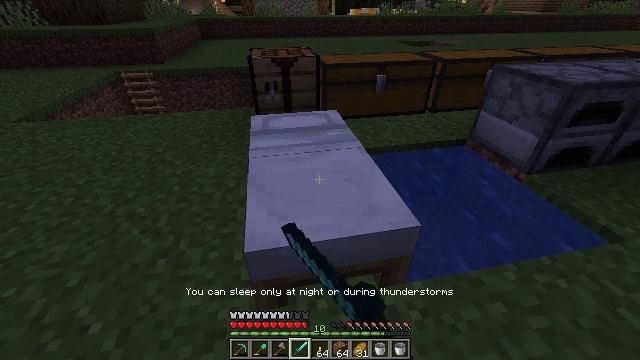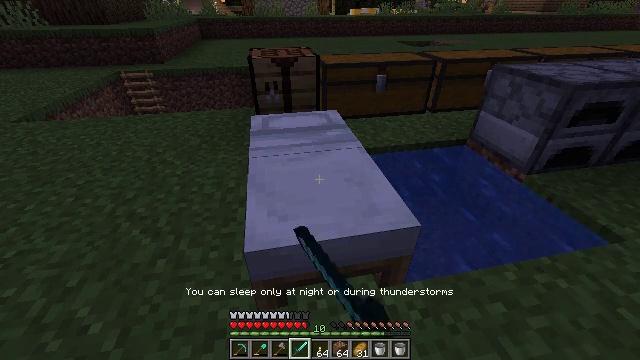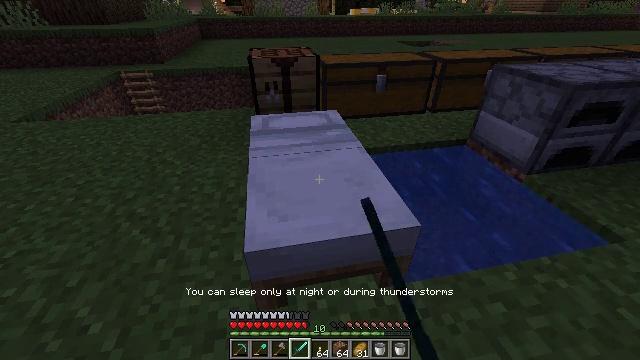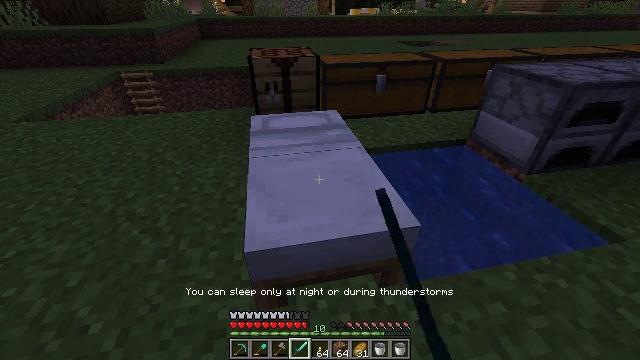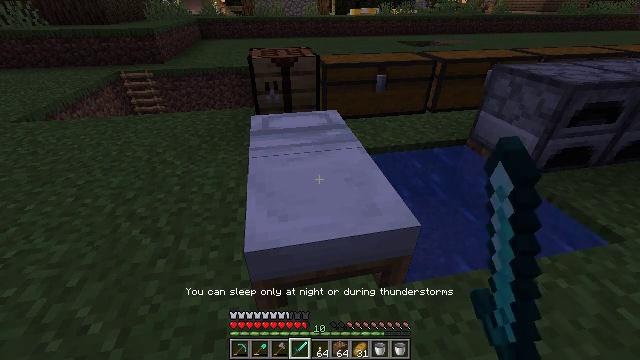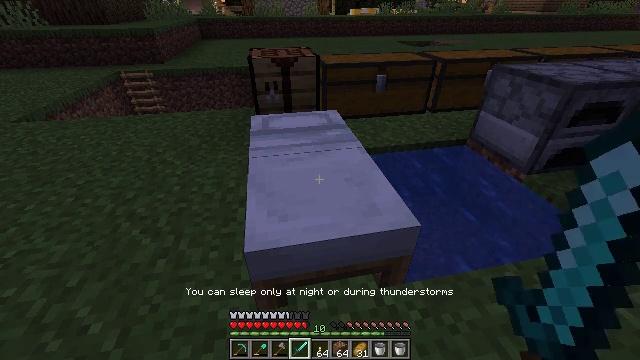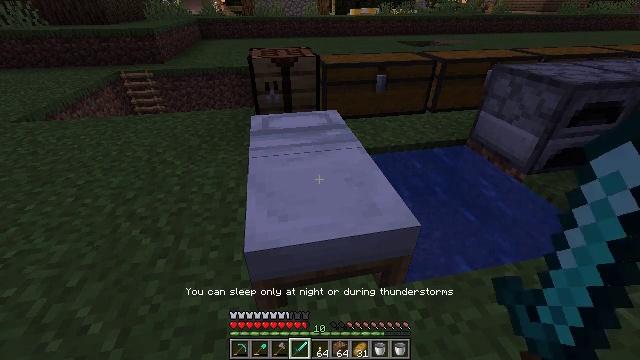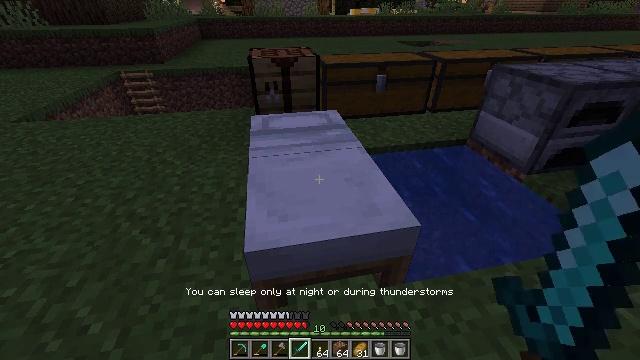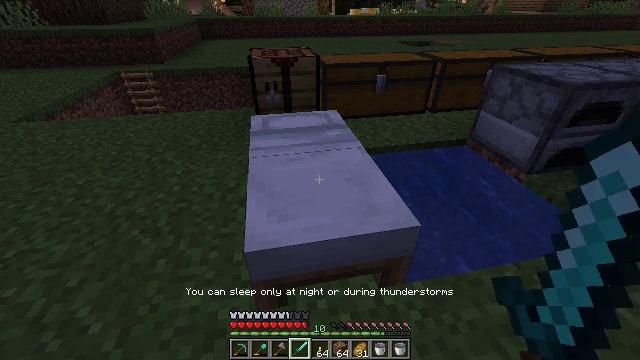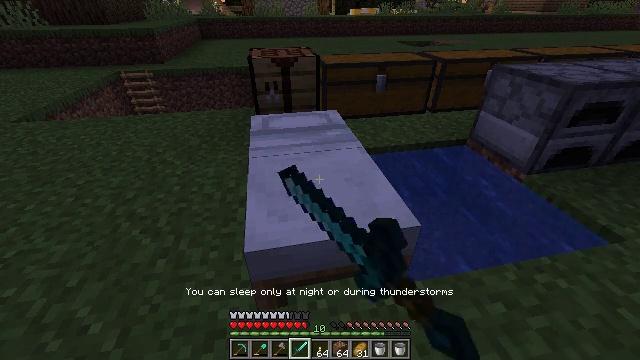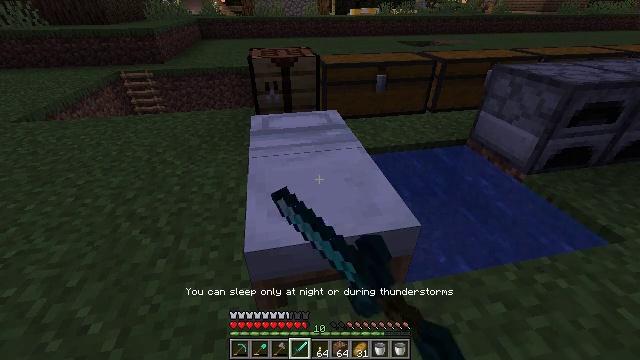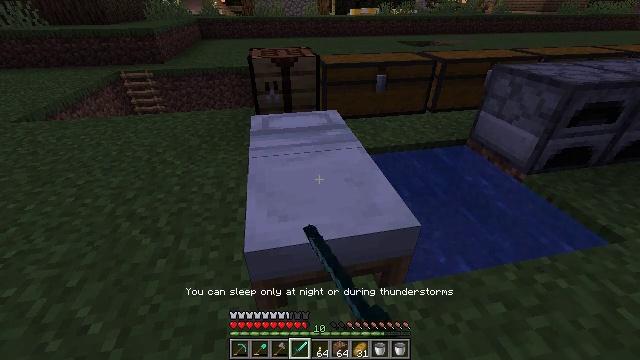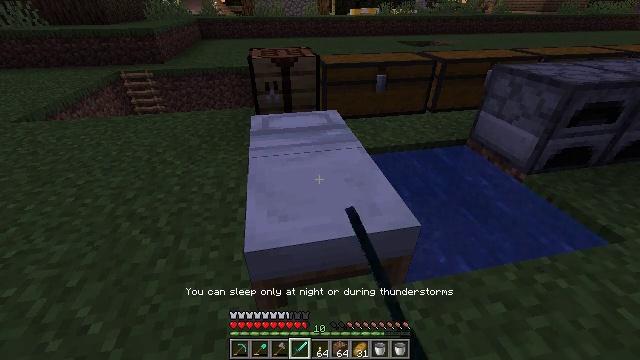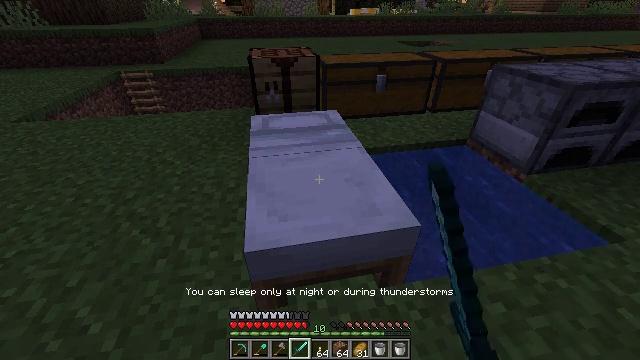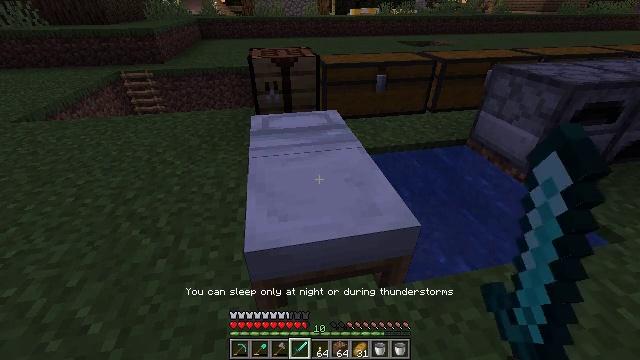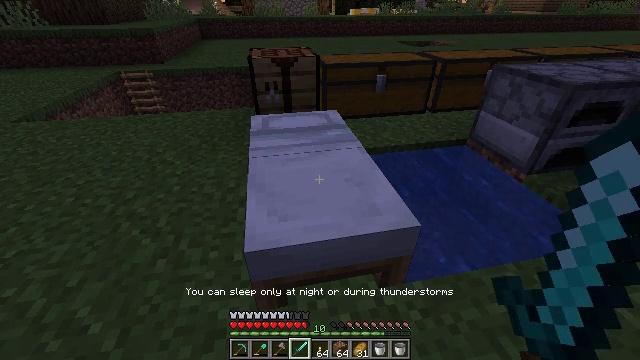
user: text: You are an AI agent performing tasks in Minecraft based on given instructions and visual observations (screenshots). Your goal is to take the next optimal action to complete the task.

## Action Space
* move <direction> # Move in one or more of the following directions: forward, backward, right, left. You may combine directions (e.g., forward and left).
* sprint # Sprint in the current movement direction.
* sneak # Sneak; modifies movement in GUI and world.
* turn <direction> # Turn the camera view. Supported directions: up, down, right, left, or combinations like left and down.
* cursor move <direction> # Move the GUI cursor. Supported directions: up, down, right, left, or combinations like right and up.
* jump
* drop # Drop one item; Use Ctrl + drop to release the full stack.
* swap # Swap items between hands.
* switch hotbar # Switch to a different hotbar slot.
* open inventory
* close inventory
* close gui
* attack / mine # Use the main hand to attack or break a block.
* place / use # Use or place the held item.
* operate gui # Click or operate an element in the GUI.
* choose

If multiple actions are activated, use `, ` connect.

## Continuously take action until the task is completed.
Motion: motion action
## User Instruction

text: Dig up potatoes from the soil.
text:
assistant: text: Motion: use / place
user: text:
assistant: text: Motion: no_op
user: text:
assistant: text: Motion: use / place
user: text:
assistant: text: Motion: use / place
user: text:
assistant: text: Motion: use / place
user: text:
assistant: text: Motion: use / place
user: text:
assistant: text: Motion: no_op
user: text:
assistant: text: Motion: no_op
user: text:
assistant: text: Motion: use / place
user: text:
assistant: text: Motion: use / place
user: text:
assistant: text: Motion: use / place
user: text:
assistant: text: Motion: use / place
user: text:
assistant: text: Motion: no_op
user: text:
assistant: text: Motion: no_op
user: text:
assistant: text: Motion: no_op
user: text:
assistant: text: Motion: no_op
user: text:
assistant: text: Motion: no_op
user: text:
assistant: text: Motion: use / place
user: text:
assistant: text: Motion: use / place
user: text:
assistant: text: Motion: use / place
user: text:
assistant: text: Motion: use / place
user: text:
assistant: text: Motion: use / place
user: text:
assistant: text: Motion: no_op
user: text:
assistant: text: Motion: no_op
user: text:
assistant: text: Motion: no_op
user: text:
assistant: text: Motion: no_op
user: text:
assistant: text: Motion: no_op
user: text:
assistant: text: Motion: no_op
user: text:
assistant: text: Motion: no_op
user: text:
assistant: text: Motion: no_op